Question: So I'm trying to get the elements in this angular component to cascade on load, I need them in this layout (see image).
How do I write the function in the TS file to pull their index position from the array that is creating the elements and use that to assign css properties position and z-index (index 0 in number 3 position in image)?

Got it like this below!
'''
<div *ngFor="let img of imageURLs, let i = index" class="tap-target">
<img [alt]="'image' + i" [id]="'image' + i" style="width: 20%; height: auto"
[src]="img" class="resize-drag" [ngStyle]="{'z-index': i, 'top': 2 * i + '%', 'left': 2 * i + '%'}">
</div>
'''
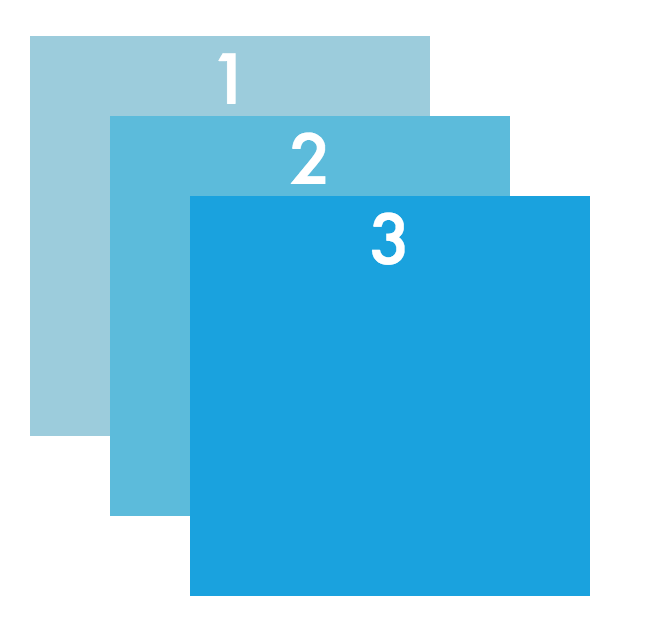
Answer: you can add z-index in html only
'''
<div [ngStyle]="{'z-index': i}">
</div>
'''
or if you have list of components
'''
<div *ngFor="let item of list; let i = index" [ngStyle]="{'z-index': i}">
</div>
'''